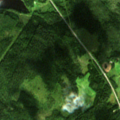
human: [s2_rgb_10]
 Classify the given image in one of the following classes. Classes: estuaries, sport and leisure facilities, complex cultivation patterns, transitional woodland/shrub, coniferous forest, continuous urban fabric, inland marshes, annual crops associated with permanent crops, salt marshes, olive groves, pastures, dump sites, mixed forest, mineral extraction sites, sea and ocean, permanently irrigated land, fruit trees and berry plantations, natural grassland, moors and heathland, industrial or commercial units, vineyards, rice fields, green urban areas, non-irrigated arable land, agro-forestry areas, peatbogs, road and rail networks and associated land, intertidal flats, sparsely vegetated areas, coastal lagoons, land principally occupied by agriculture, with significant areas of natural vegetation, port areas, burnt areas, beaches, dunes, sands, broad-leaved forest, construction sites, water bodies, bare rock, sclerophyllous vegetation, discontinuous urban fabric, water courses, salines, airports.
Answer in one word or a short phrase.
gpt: land principally occupied by agriculture, with significant areas of natural vegetation, coniferous forest, mixed forest, transitional woodland/shrub, water bodies